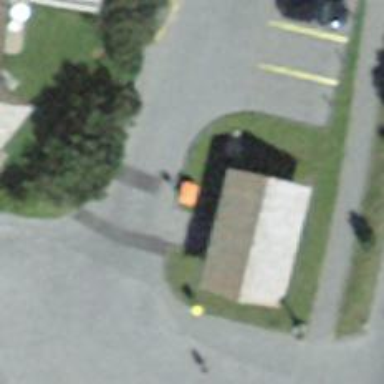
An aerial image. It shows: Grit bin.